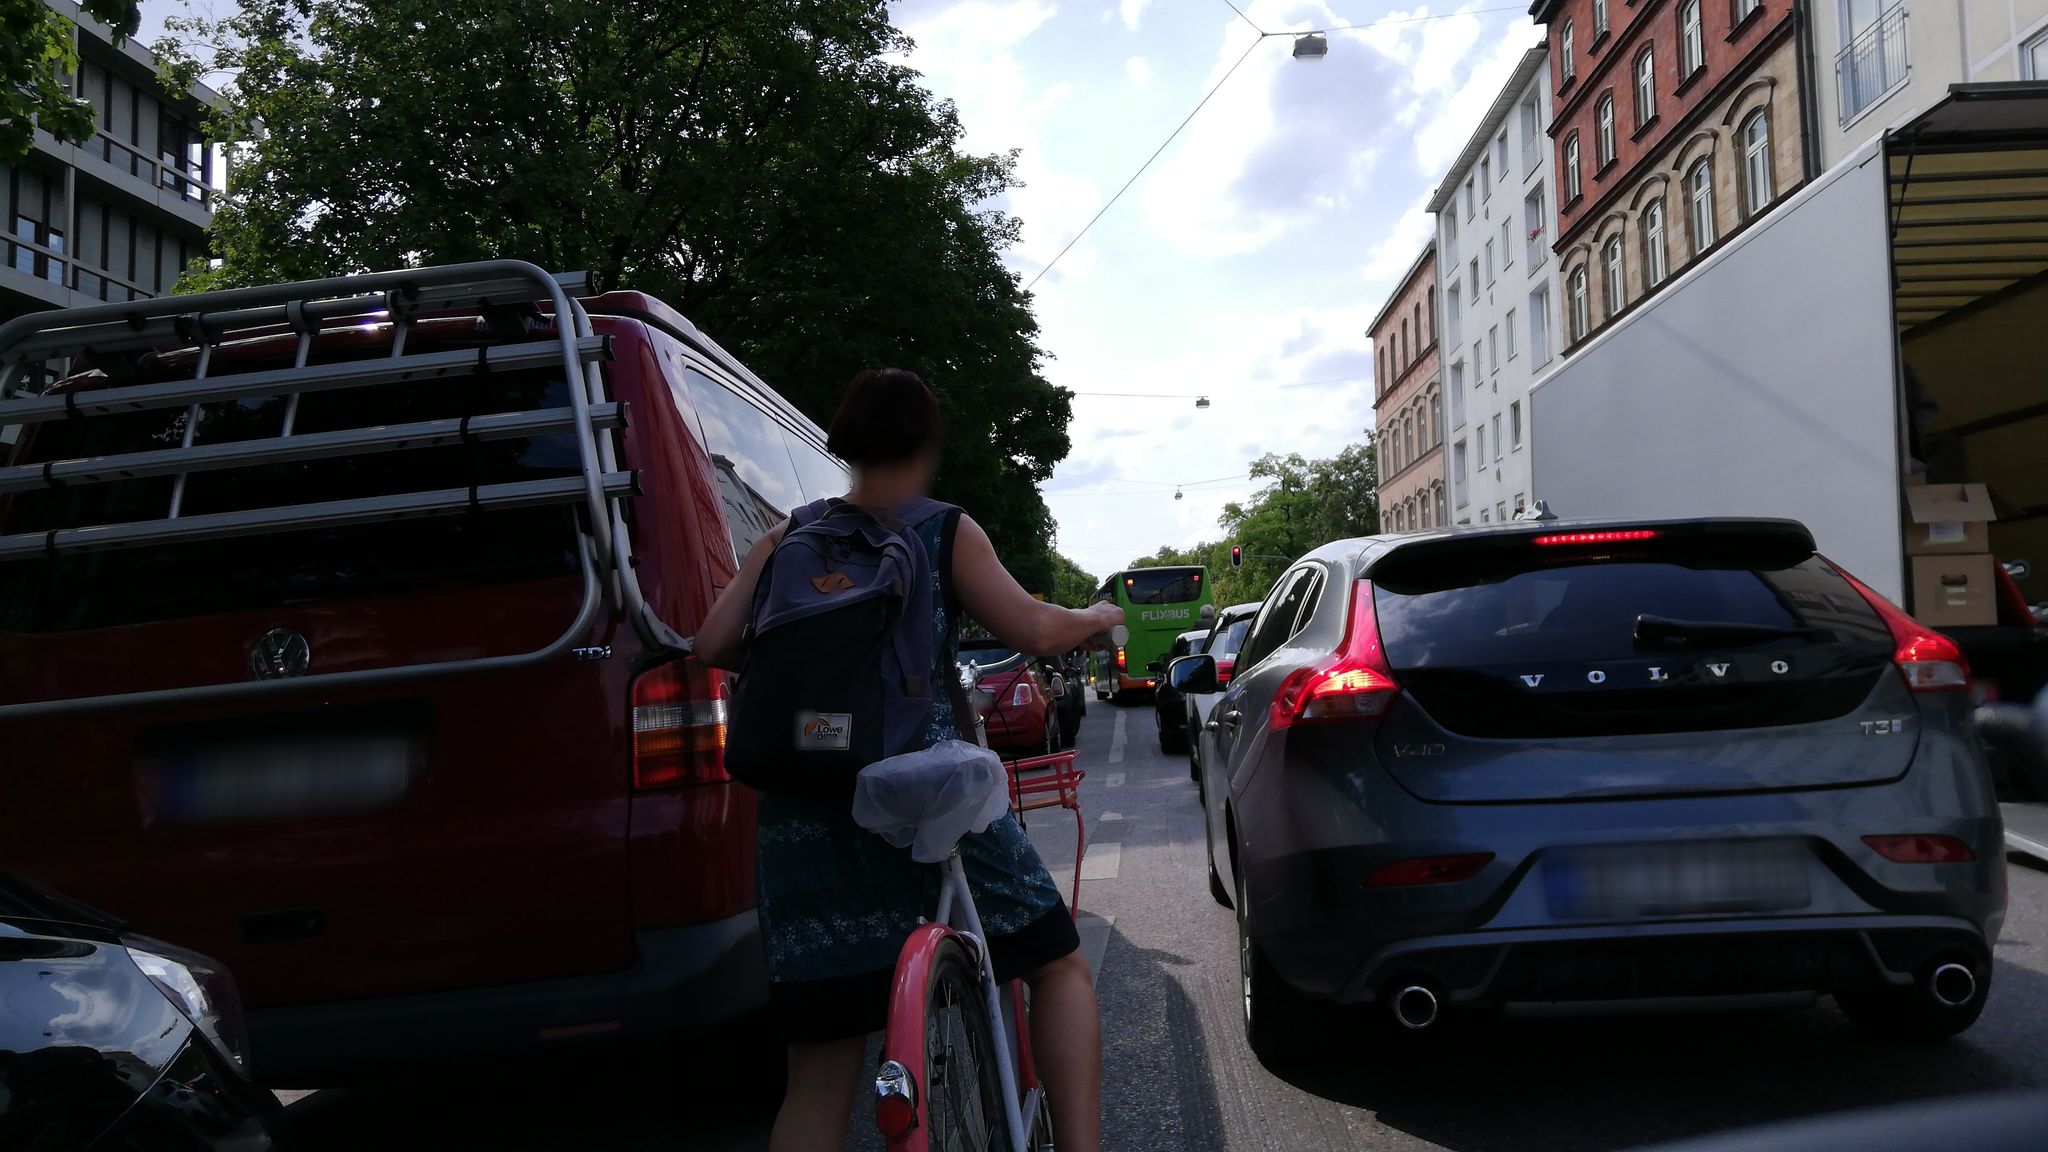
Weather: cloudy
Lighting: day
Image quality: good
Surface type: walking surface
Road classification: footway
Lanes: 2
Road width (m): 2
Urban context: urban centre
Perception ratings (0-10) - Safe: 3.92, Lively: 7.05, Beautiful: 1.2, Boring: 3.91, Depressing: 4.37, Wealthy: 1.69